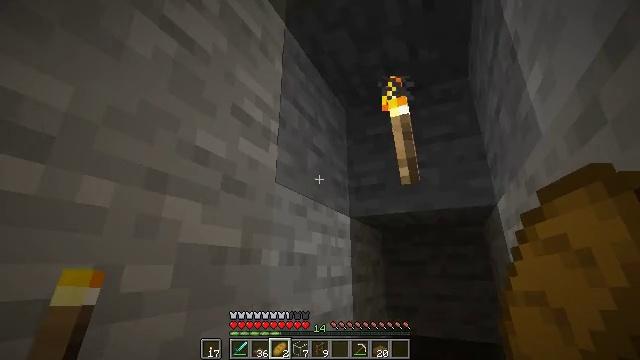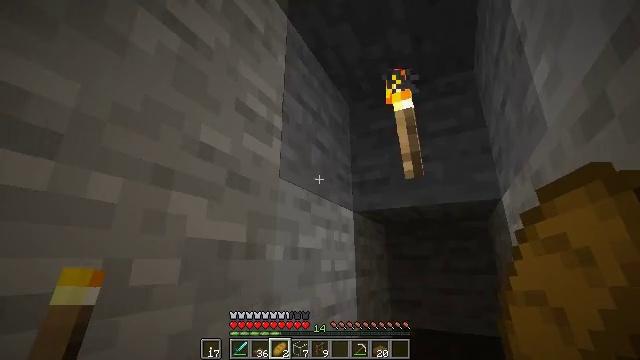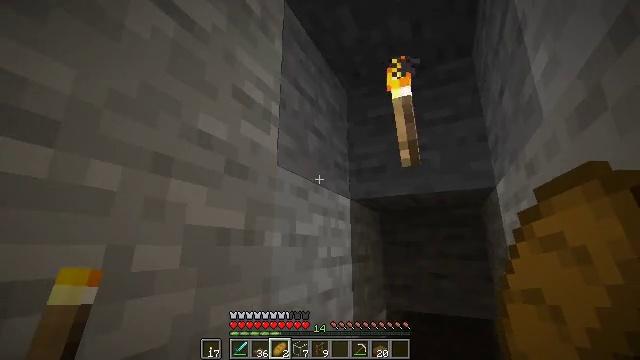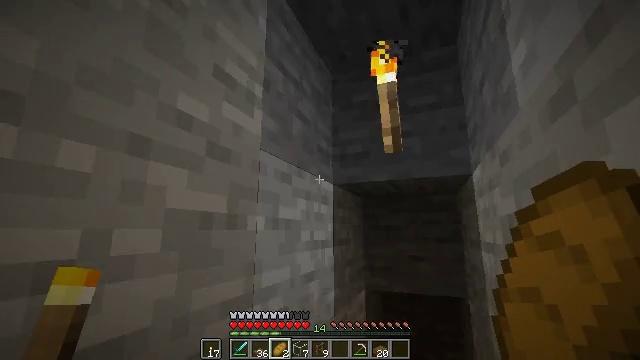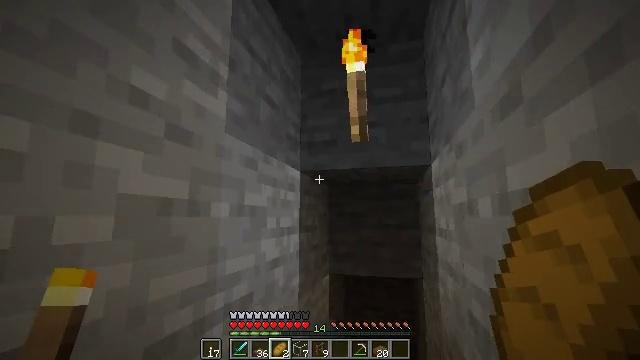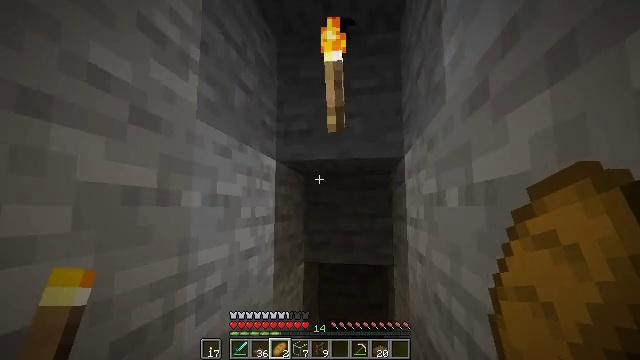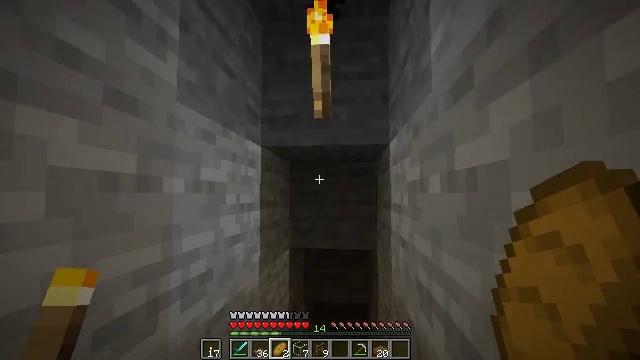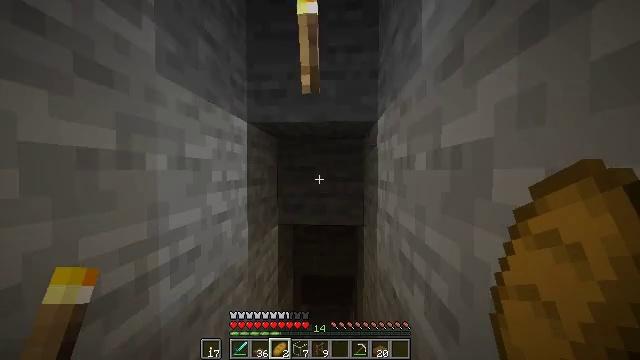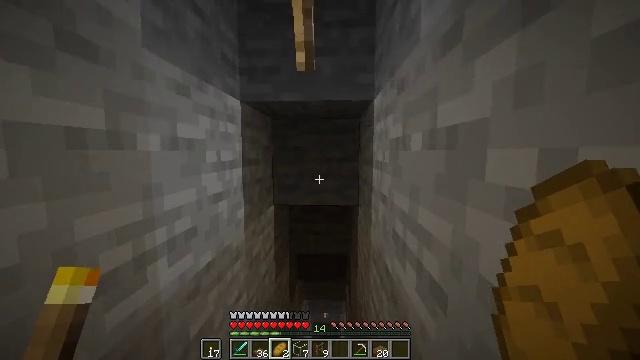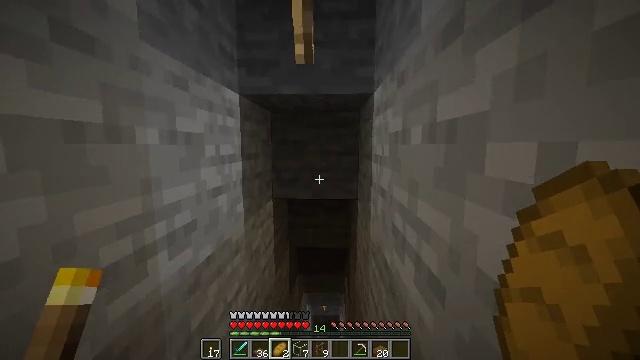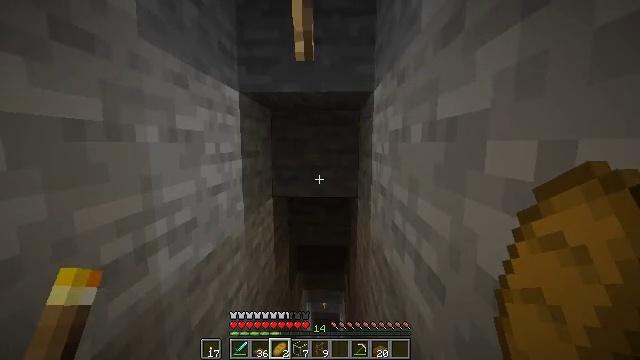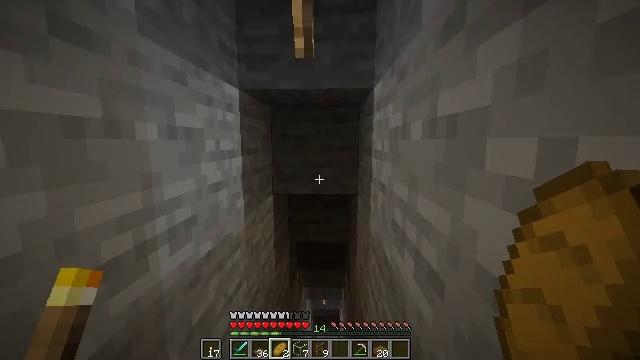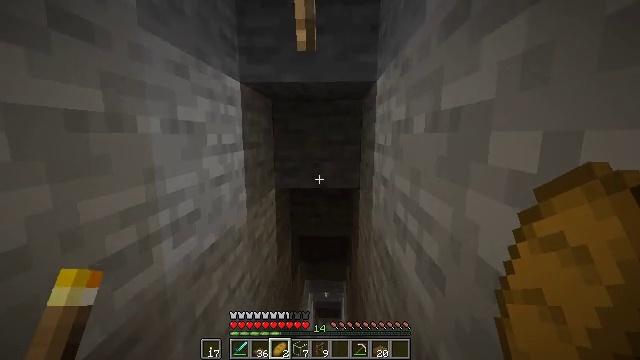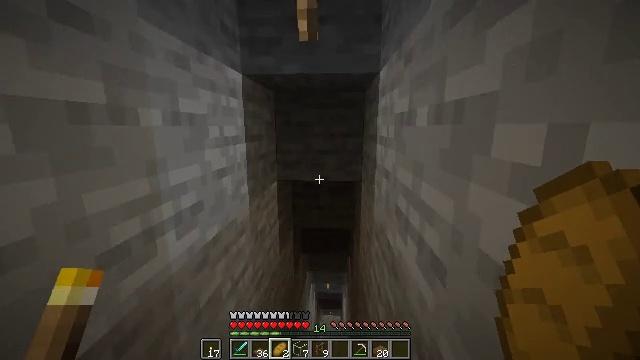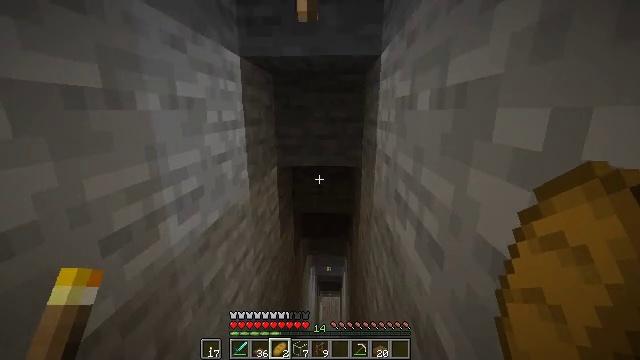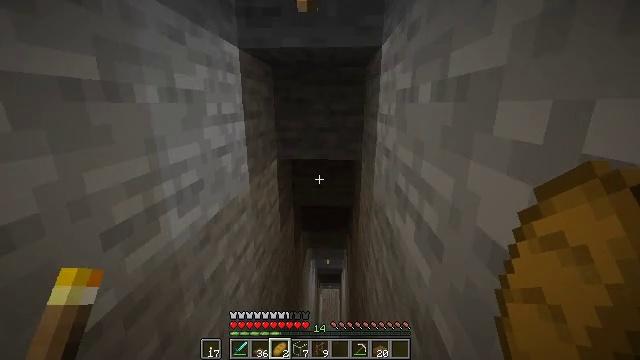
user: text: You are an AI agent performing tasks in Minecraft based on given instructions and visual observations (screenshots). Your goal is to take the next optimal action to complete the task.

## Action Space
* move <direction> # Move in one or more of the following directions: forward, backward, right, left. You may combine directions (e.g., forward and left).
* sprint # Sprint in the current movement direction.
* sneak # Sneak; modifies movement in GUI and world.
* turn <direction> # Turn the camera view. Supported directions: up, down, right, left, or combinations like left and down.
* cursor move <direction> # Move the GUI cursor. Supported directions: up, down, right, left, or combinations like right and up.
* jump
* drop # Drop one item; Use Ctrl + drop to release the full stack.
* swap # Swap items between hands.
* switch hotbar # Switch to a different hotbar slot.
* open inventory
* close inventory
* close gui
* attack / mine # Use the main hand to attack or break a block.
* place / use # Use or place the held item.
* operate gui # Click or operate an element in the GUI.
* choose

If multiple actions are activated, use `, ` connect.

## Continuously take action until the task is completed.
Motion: motion action
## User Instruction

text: Craft stone brick stairs.
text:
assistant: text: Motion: turn down
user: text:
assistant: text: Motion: turn down
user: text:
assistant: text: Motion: turn right and down
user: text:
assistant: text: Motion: turn right and down
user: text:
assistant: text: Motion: turn right and down
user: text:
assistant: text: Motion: turn right and down
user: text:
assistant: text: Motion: turn right and down
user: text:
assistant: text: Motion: turn right and down
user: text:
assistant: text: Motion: turn down
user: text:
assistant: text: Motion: no_op
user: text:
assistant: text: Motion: no_op
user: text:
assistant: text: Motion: turn down
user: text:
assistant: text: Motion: turn down
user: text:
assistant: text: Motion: turn down
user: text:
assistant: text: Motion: turn down
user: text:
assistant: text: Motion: no_op
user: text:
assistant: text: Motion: no_op
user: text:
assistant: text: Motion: turn right and down
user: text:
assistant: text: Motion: turn right
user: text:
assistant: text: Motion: turn right
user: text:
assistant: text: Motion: move forward, turn right
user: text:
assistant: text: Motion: move forward, turn right
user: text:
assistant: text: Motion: move forward, turn right and up
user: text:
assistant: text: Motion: move forward, turn right and up
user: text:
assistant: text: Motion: move forward, turn up
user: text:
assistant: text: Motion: move forward, turn up
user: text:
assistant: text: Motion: move forward, turn left and up, jump
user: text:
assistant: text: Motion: move forward, turn left and up, jump
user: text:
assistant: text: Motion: move forward, turn left and up, jump
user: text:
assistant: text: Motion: move forward, turn up, jump